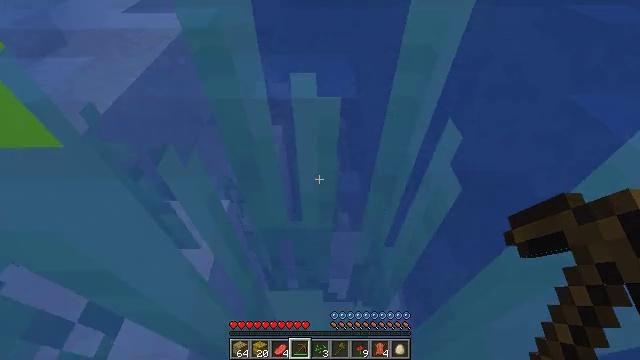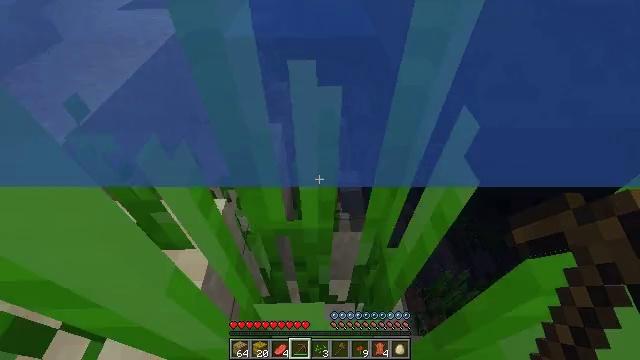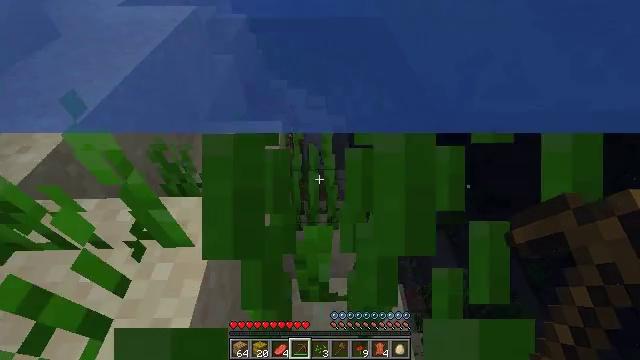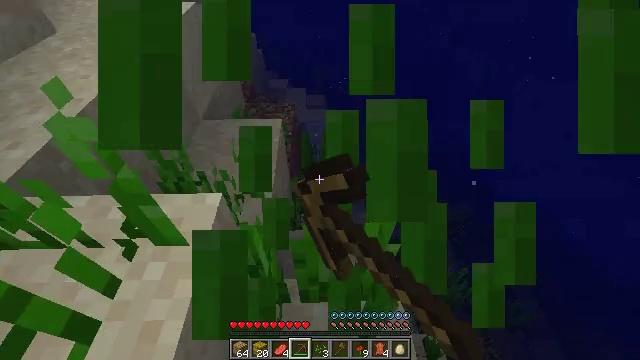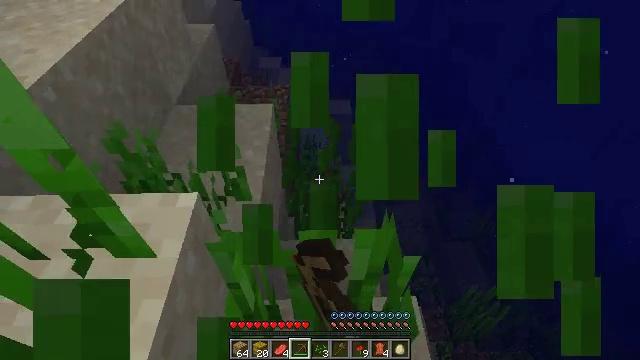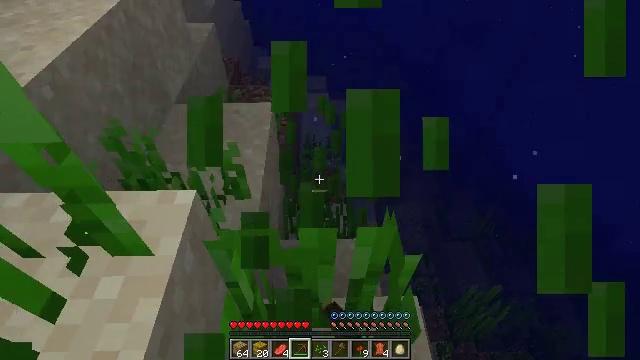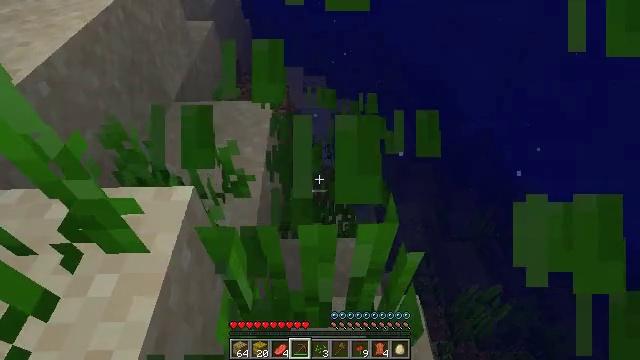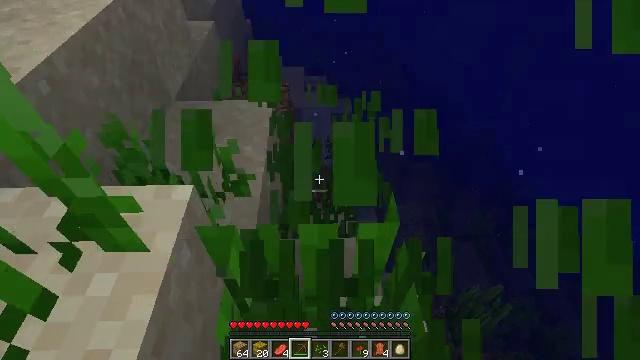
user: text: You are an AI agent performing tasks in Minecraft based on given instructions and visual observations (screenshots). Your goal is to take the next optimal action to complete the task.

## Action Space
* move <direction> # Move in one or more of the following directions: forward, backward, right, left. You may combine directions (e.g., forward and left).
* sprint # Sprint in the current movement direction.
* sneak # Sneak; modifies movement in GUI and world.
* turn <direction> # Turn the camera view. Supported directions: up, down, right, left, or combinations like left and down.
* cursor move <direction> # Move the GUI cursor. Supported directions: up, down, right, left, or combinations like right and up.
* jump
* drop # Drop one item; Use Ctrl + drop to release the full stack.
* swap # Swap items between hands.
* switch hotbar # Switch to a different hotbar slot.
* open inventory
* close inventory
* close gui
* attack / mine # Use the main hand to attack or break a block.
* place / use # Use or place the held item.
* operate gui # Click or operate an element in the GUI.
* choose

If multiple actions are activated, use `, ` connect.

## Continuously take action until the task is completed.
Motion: motion action
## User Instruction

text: Gather tall seagrass in the sea.
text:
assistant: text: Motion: no_op
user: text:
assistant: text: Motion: attack / mine
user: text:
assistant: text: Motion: attack / mine
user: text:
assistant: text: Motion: attack / mine
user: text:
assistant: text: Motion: no_op
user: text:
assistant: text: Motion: no_op
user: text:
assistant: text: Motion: no_op
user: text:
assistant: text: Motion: no_op